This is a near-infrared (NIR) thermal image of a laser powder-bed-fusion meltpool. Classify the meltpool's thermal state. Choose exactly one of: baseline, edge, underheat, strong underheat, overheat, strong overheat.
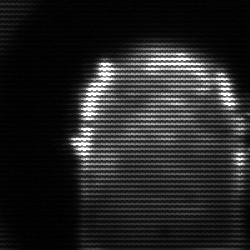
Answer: baseline